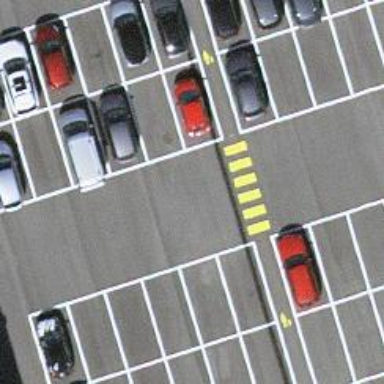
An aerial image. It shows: Road serving as parking aisle.